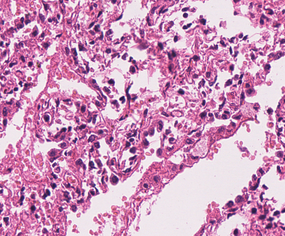
Tumor epithelial tissue: no
Tumor-associated stroma tissue: no
Normal tissue: yes